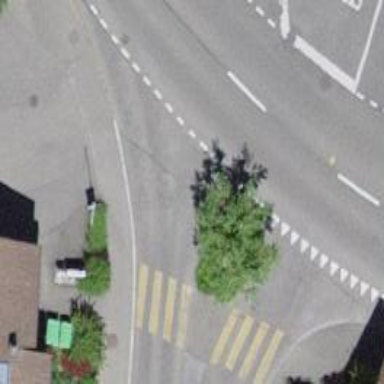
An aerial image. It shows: Historic wayside cross.